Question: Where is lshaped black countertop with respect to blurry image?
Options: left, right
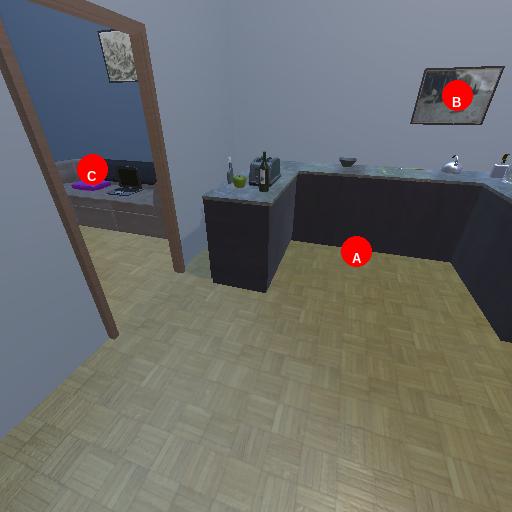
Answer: left